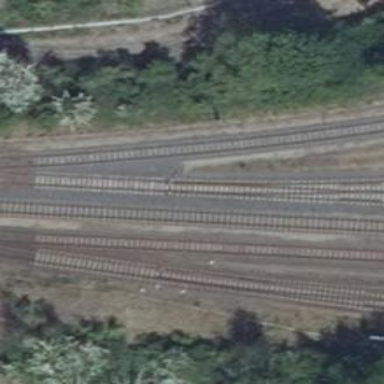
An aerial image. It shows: Railway signal.